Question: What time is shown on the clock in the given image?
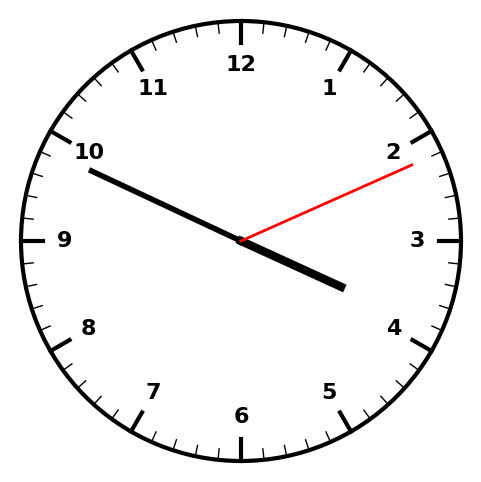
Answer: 03:49:11